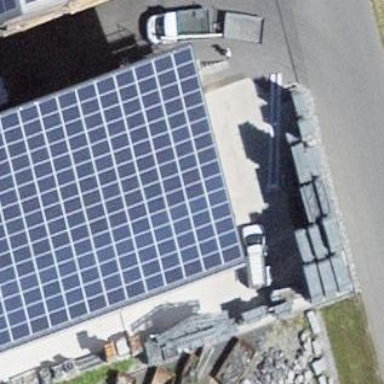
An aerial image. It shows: Building with roof made of solar panels.